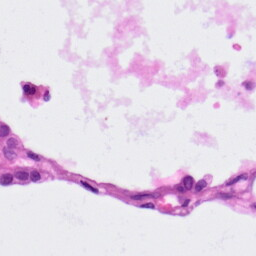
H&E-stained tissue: Lung